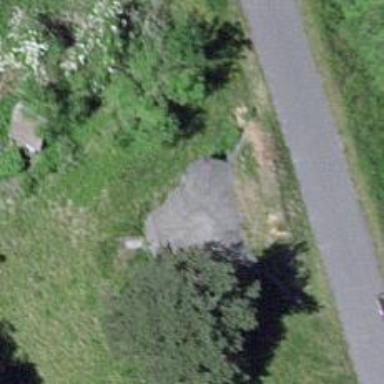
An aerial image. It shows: Military bunker.